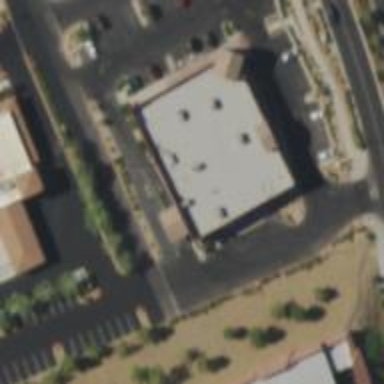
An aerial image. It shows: Pharmacy.